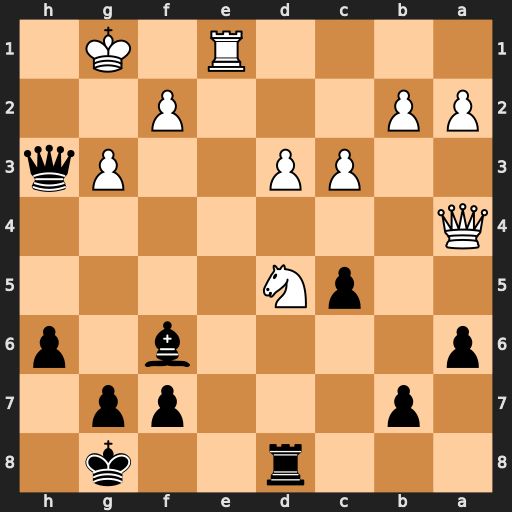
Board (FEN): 3r2k1/1p3pp1/p4b1p/2pN4/Q7/2PP2Pq/PP3P2/4R1K1
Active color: b
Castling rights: -
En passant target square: -
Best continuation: Rxd5 Re8+ Kh7 Qe4+ Qf5 Qxf5+ Rxf5